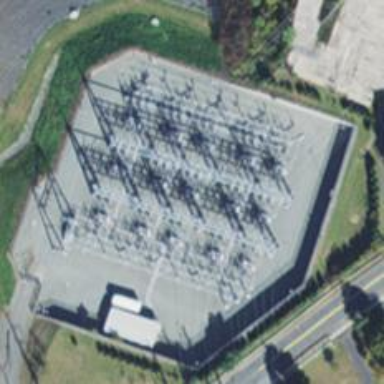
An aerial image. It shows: Switch for power supply.